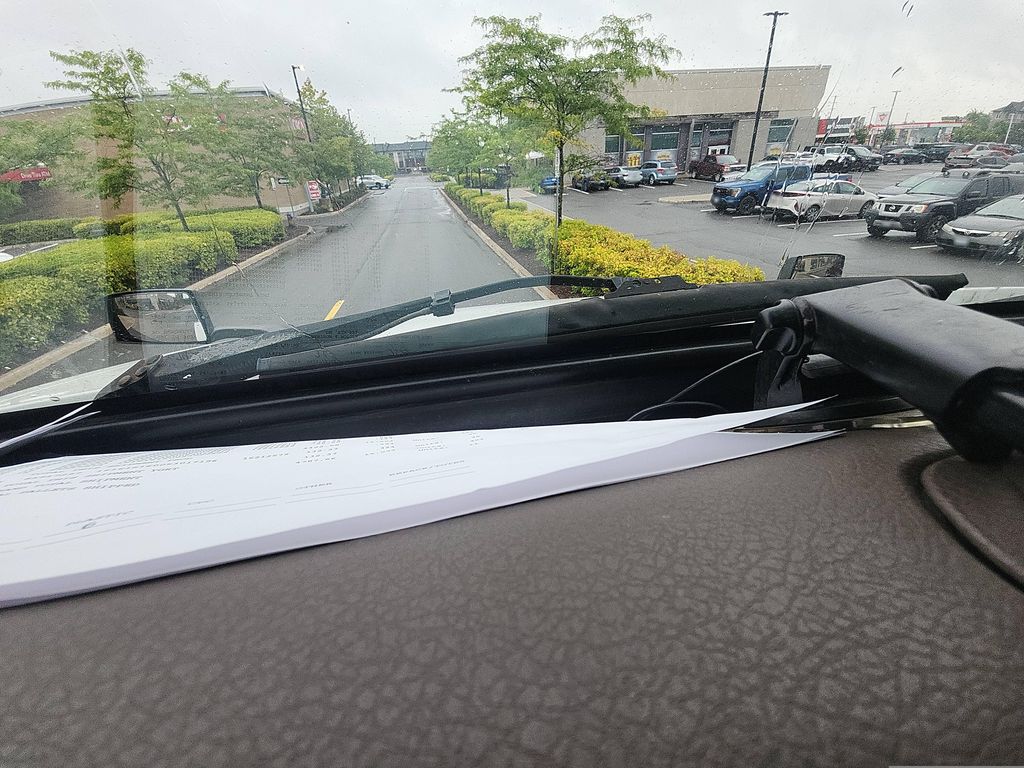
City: ottawa-gatineau